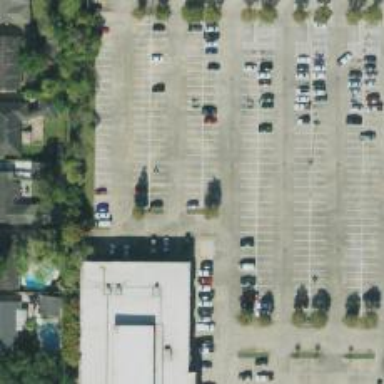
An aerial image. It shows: Parking space.